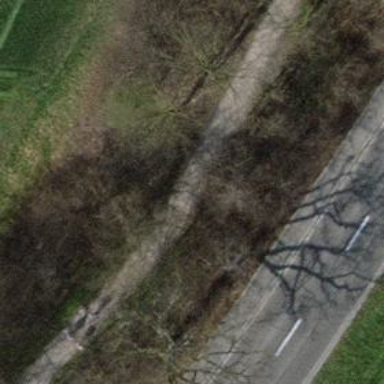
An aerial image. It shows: Gravel path.